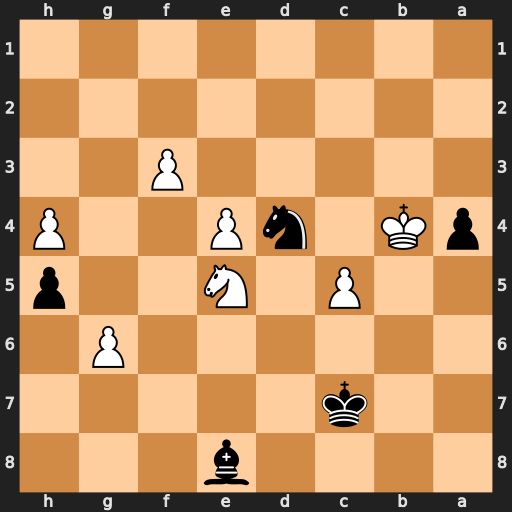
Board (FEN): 4b3/2k5/6P1/2P1N2p/pK1nP2P/5P2/8/8
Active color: b
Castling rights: -
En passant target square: -
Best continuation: Nc6+ Nxc6 Kxc6 g7 Bf7 Kxa4 Kxc5